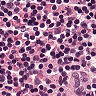
Metastatic tissue present: no